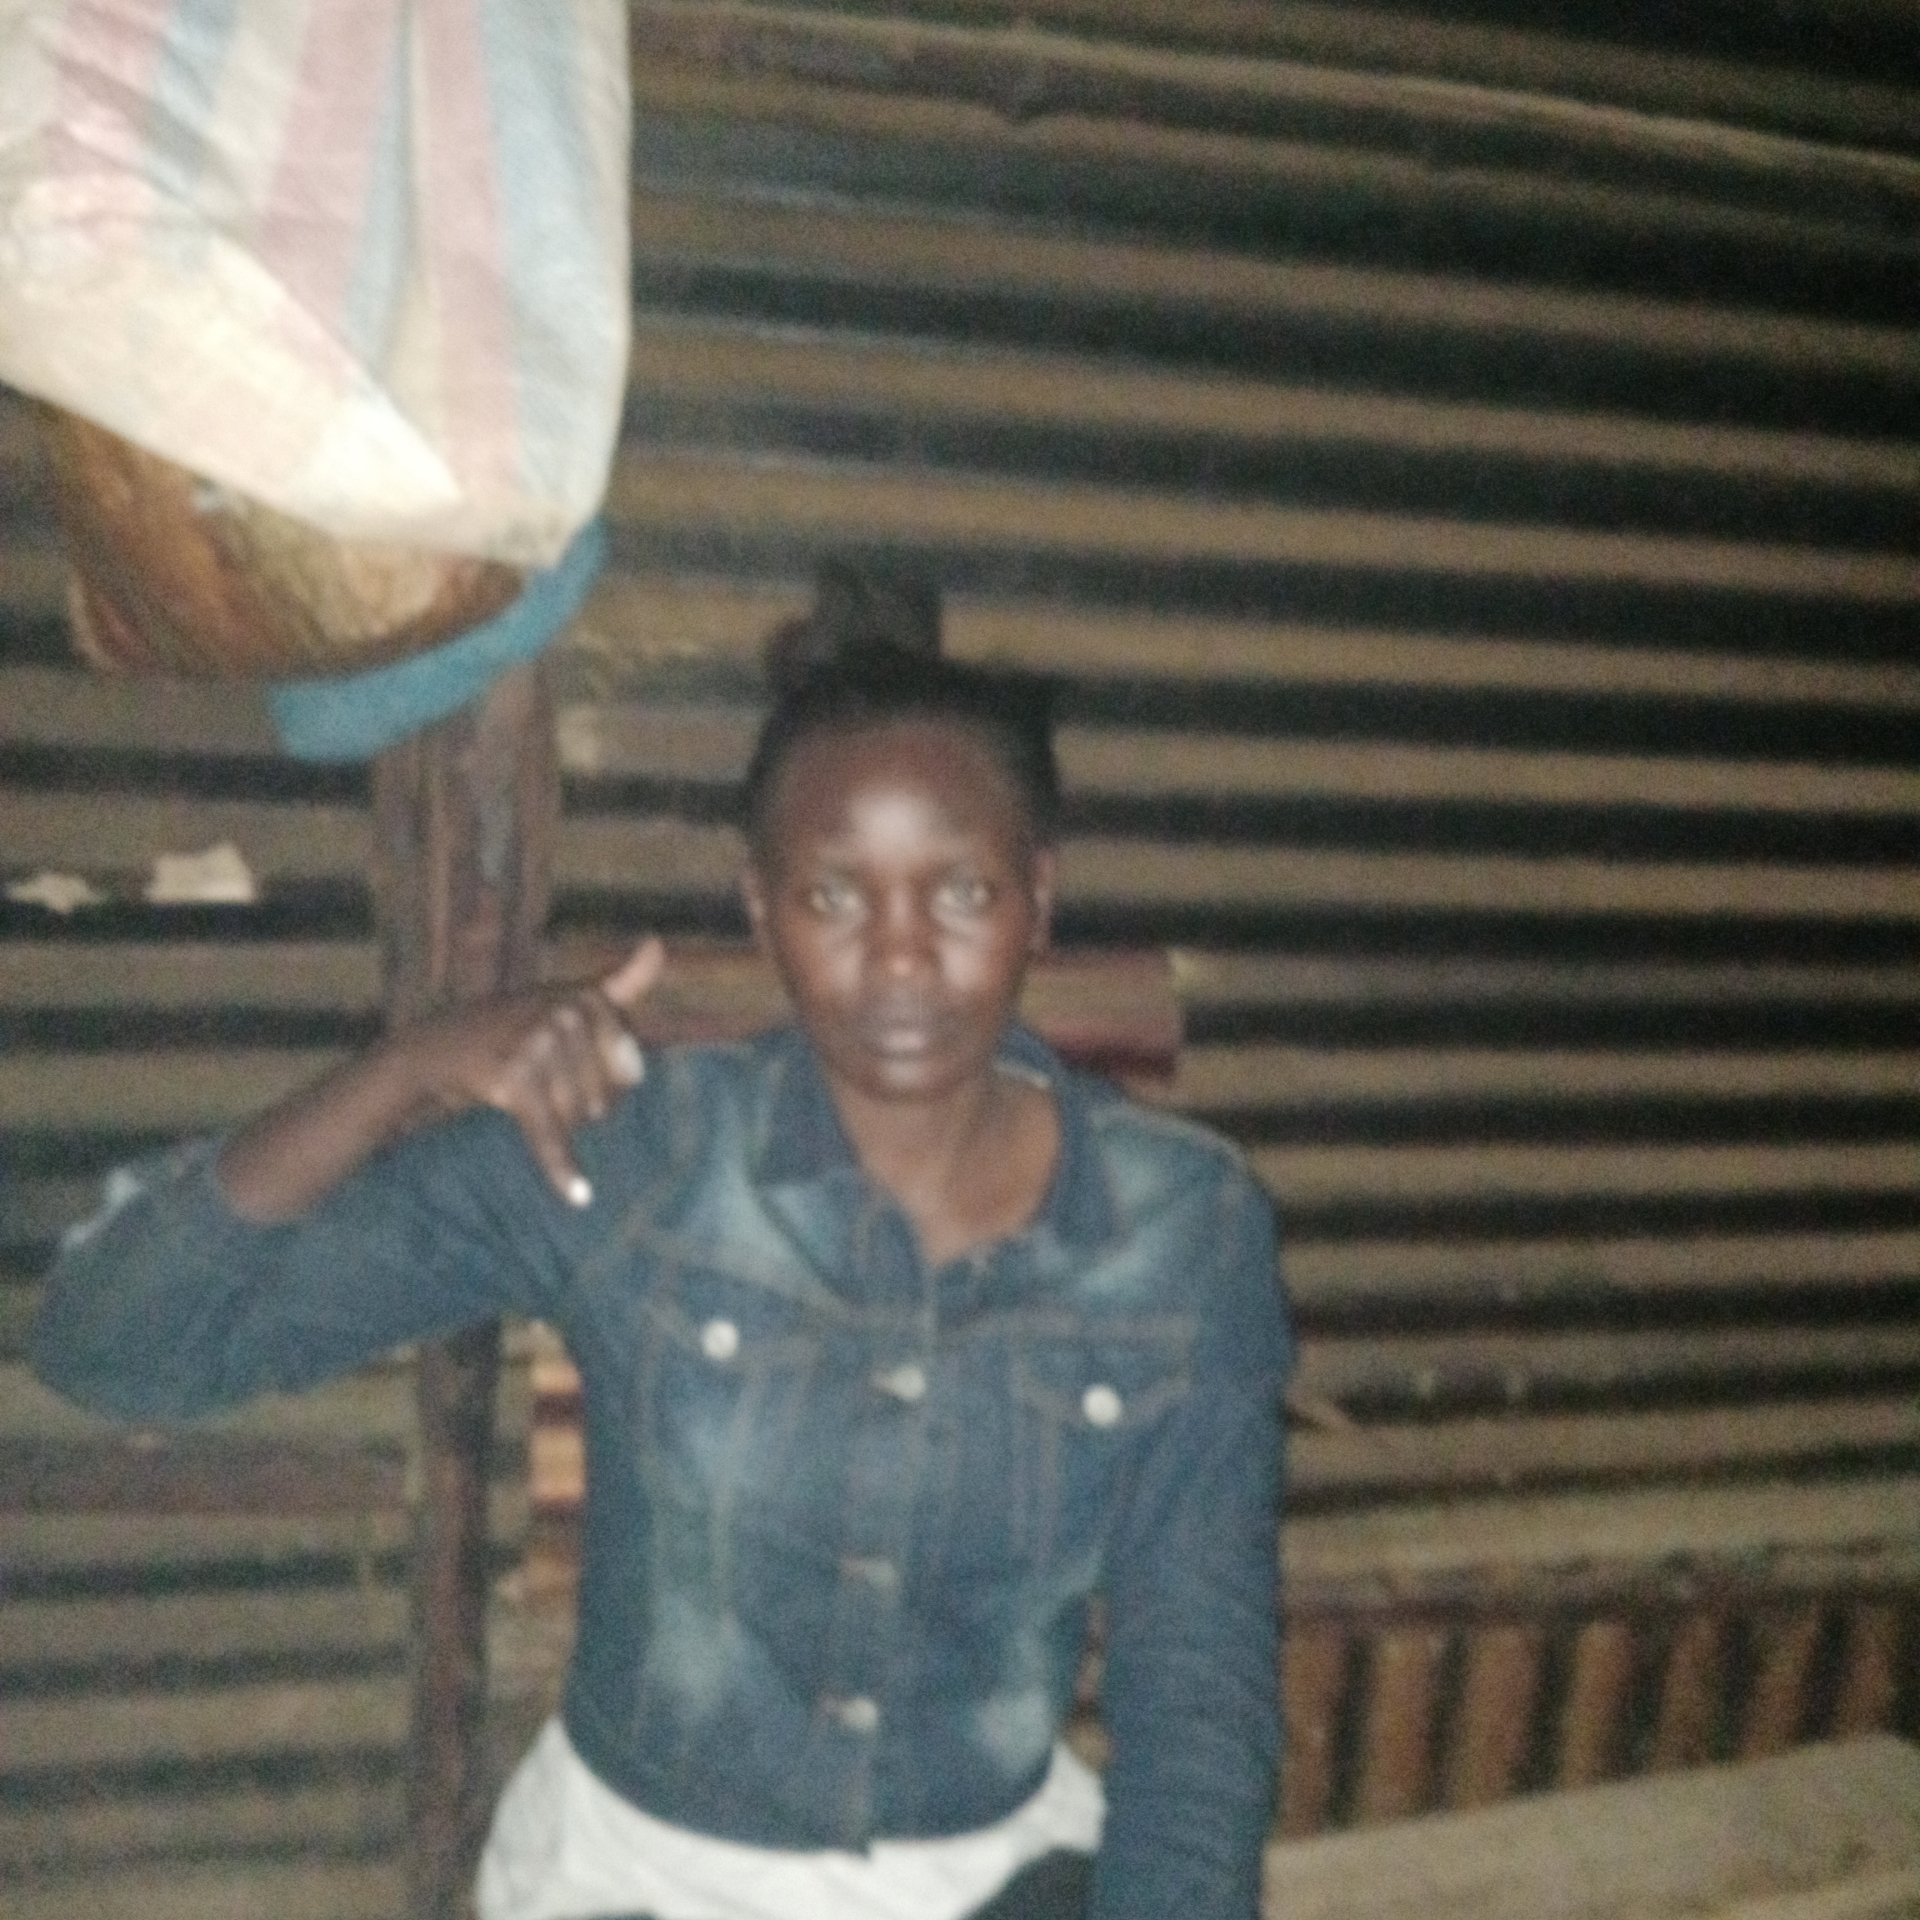
Label: noise